Question: I want to fetch contents of two separate category and insert them in two different boxes.
I have written the query like this:
'''
$query = mysql_query(sprintf("SELECT * FROM ".DB_PREFIX."_links WHERE cat = %d LIMIT %d" , 4, 3));
'''
But can we write 2 or more query in one query? like :"select * from blah where cat = (3, 4, 5)"
EDIT:

Thanks in advance
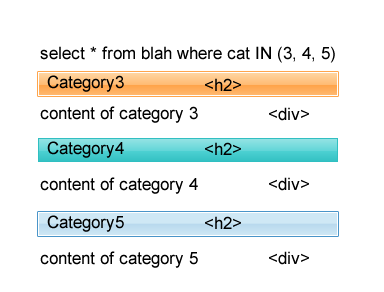
Answer: ## Update 2
To load your data in a specific div, you can store the result in an array and later echo it where you want like this:
'''
$result = mysql_query(...........);
$i = 0;
$data = array();
while($row = mysql_fetch_array($result)){
$data[$i] = $row;
$i++;
}
'''
'''
<!-- For div 1 -->
<div>
<?php echo $data[0]['fieldName']?>
</div>
<!-- For div 2 -->
<div>
<?php echo $data[1]['fieldName']?>
</div>
<!-- For div 3 -->
<div>
<?php echo $data[2]['fieldName']?>
</div>
'''
---
## Update
'''
You can do something like this:
$result = mysql_query(...........);
while($row = mysql_fetch_array($result)){
echo '<div>' . $row['fieldName'] . '</div>'
}
'''
This way each record will appear in different div.
---
> But can we write 2 or more query in
one query? like :"select * from blah
where cat = (3, 4, 5)"
You can do so with 'IN' operator:
'''
select * from blah where cat IN (3, 4, 5)
'''
> The IN operator allows you to specify
multiple values in a WHERE clause.
- <URL>